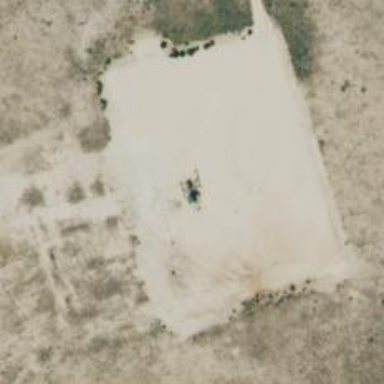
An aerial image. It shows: Petroleum well.